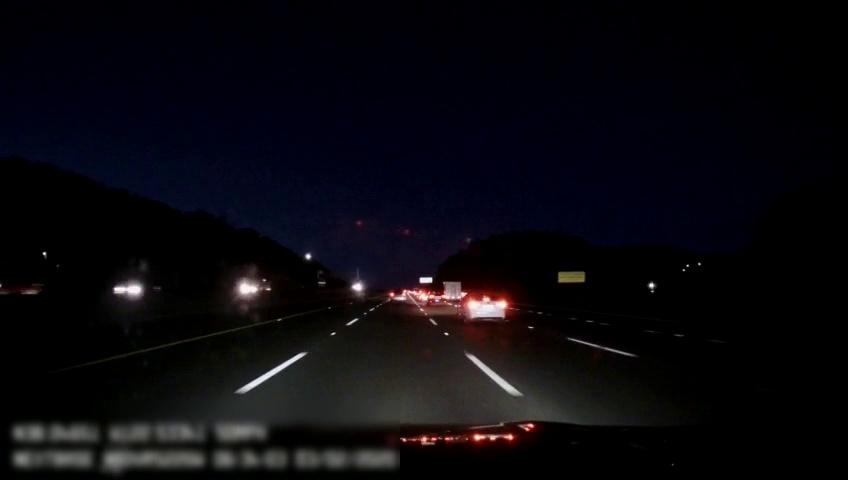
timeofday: Night
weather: Other
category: Drivable Space
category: Vehicles | Car
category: Vehicles | SUV
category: Vehicles | Other LV
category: Vehicles | Car
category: Vehicles | SUV
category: Vehicles | Car
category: Lanes | Alternate Lane
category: Lanes | Current Lane
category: Lanes | Current Lane
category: Lanes | Alternate Lane
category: Lanes | Alternate Lane
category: Lanes | Alternate Lane
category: Traffic | Signs